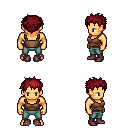
a pixel art fantasy rpg character, male body template, human, tanned skin, brown pirate shirt, teal pants, brunette bedhead hairstyle, maroon shoes, four views (front, back, left, right), 2x2 character sprite sheet, small pixel art, hard edges, no anti-aliasing